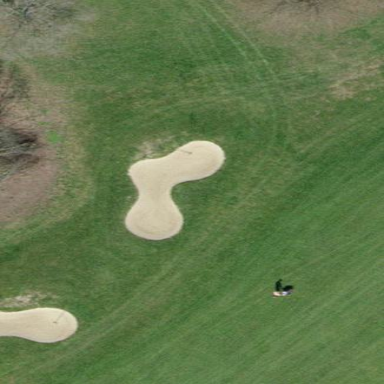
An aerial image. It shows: Sandy area is golf bunker.